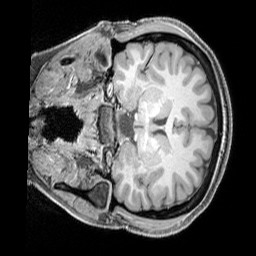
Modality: T1w
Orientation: coronal
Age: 25
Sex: female
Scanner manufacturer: siemens
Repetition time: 2.3 s
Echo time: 0.00226 s